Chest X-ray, PA view. Patient: 21 years old, sex M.
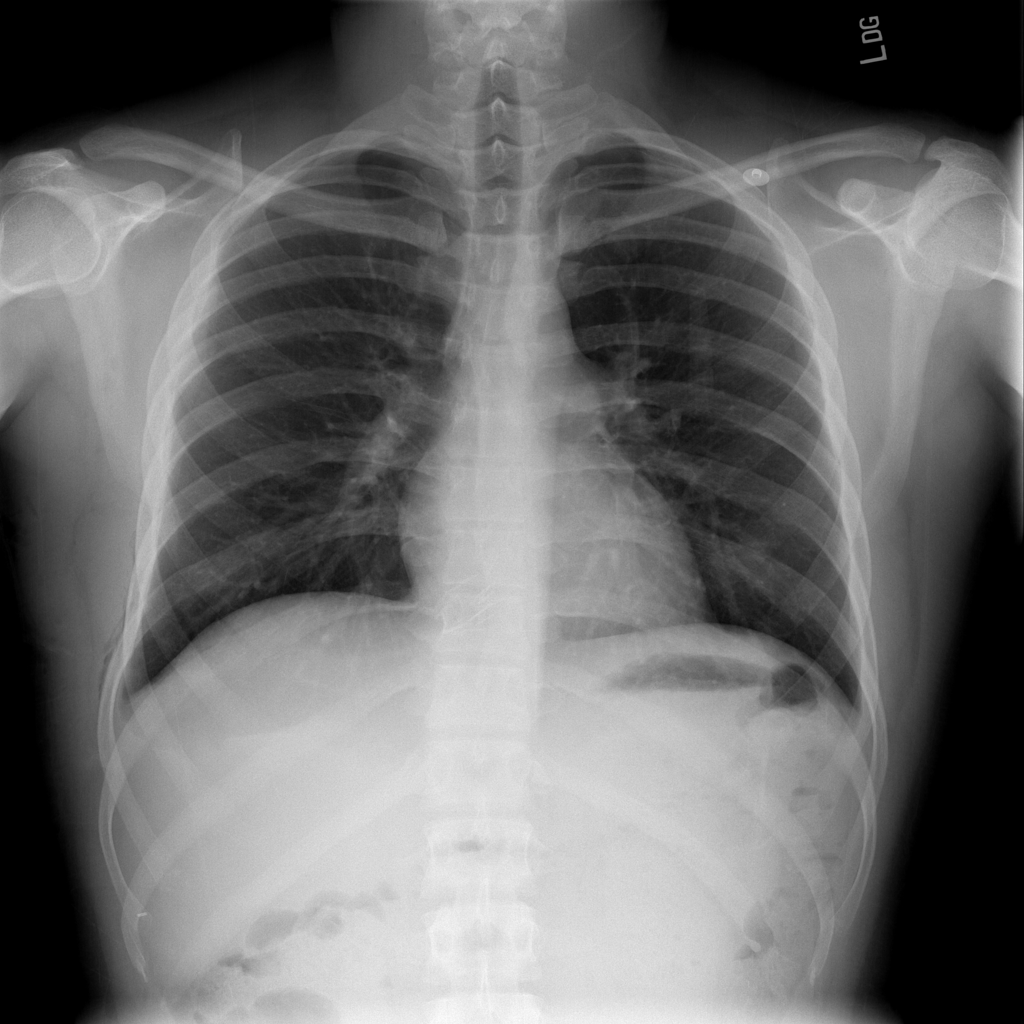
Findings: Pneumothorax